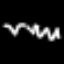
Label: squiggle